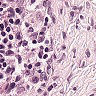
Metastatic tissue present: no